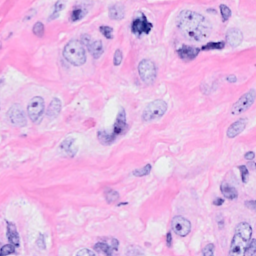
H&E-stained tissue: Breast